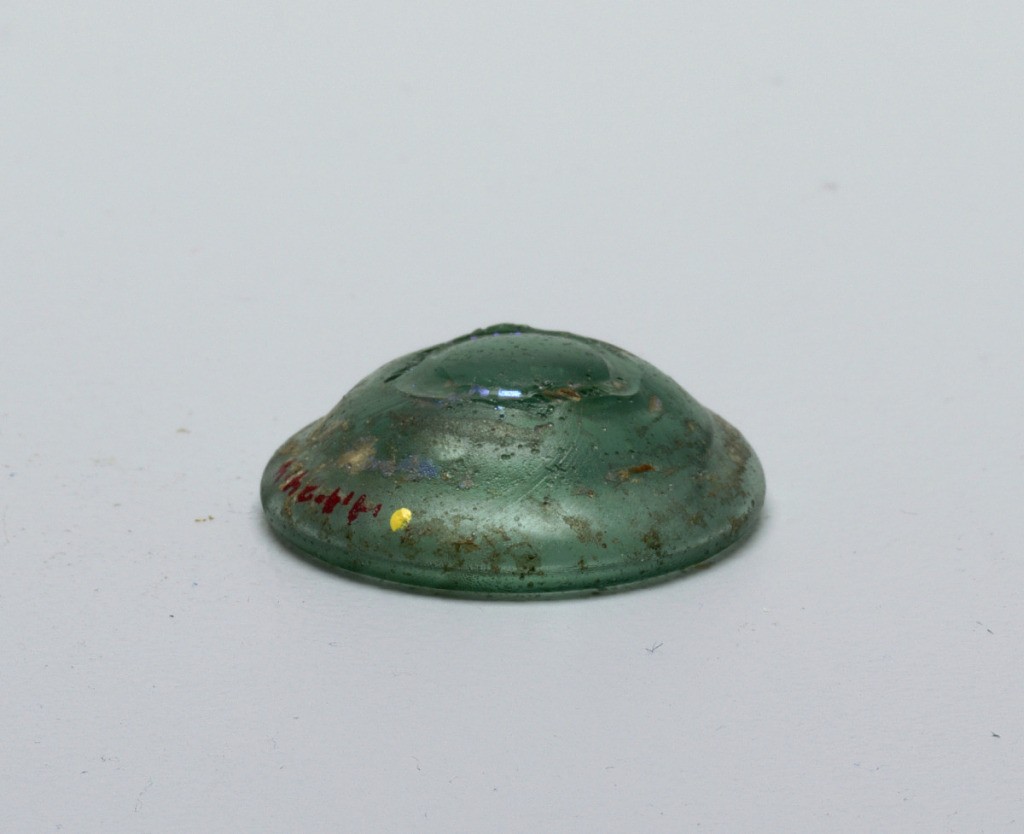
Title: Foot of vessel
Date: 1st–4th century
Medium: Glass
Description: Dome-shaped, the center with impression of circular stem - small patches of iridescence. Green glass.